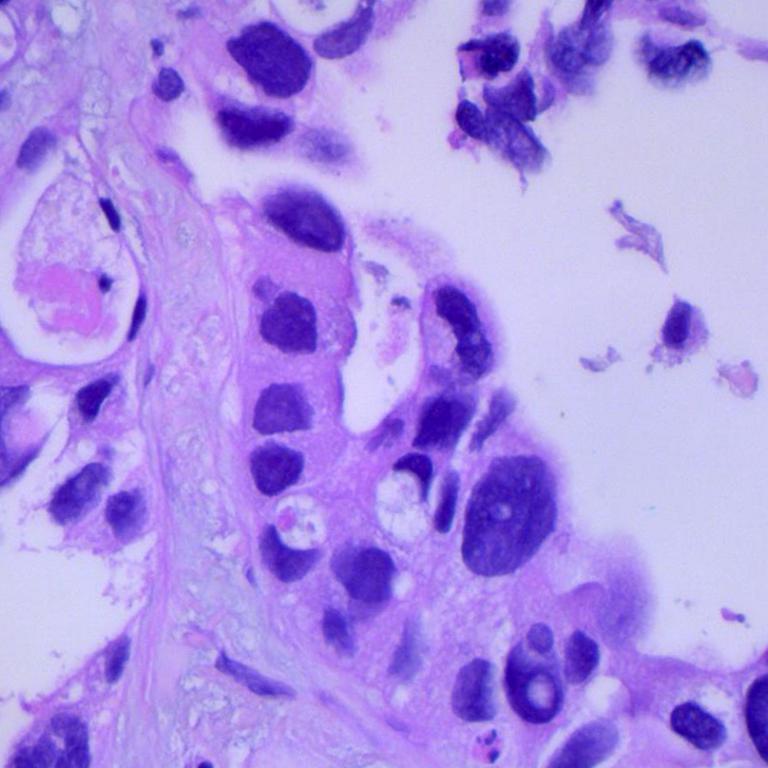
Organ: lung
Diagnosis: adenocarcinomas